Question: In my application I have made use of a ToastForms class to show popup notifications to the user for live alerts. I have been trying to workout the best method of polling alerts from the database and presenting them to the user on a frequent basis. I query the database, find all new alerts and then present these to the user as a popup every 10 or so seconds. I have been trying to decide the best method/practise for this procedure as I don't want to cause any high CPU usage or program hangs as I constantly poll the database.
After experimenting a little, I decided to move my thoughts to using a System.Timers.Timer and place my code inside a Get_Alerts procedure:
'''
Private Sub frmNewDashboard_Load(sender As Object, e As EventArgs) Handles MyBase.Load
...
tmr_GetAlerts = New System.Timers.Timer(10000)
AddHandler tmr_GetAlerts.Elapsed, AddressOf GetAlerts
tmr_GetAlerts.AutoReset = False
tmr_GetAlerts.Start()
...
End Sub
Private Sub GetAlerts(source As Object, e As ElapsedEventArgs)
...
'Query the database and populate a datatable
'Determine all alert types
'Handle Major Alerts, Minor Alerts, etc.
If (Current_User.EnableNotifications = True) And (Current_User.NP_AMajor = True) Then
If MajorCount > 1 Then
Dim slice As ToastForm
slice = New ToastForm((Current_User.Notify_Seconds * 1000), MajorCount & " New Major Alert(s) Detected")
slice.Height = 100
slice.Show()
End If
End If
...
'Same code repeats to handle Minor Alerts
End Sub
'''
The above code used to work fine on a normal Forms.Timer, however, since moving it to a System.Timers.Timer I am finding that the ToastForm will popup fine but then seems to hang and never closes:

It's not producing any errors so I'm unsure where the fault lies. I'm assuming it's something to do with opening the ToastForm on a different thread to my Timer, but I'm not sure.
Any help would be appreciated. Thanks.
Below is the code that runs the Toastform. I have imported the class from some code I found on the net so it is not my code. I just pass in the arguments. It was all working fine (and closing) until I introduced the System.Timers.Timer.
'''
Imports System.Runtime.InteropServices
Public Class ToastForm
Private _item As ListViewItem = Nothing
Private TooltipVisible As Boolean = False
Private SelectedCallQueue As String = Nothing
Private SelectedOverduePeriod As String
Private OnlineUserCount As Integer
#Region " Variables "
''' <summary>
''' The list of currently open ToastForms.
''' </summary>
Private Shared openForms As New List(Of ToastForm)
''' <summary>
''' Indicates whether the form can receive focus or not.
''' </summary>
Private allowFocus As Boolean = False
''' <summary>
''' The object that creates the sliding animation.
''' </summary>
Private animator As FormAnimator
''' <summary>
''' The handle of the window that currently has focus.
''' </summary>
Private currentForegroundWindow As IntPtr
#End Region 'Variables
#Region " APIs "
''' <summary>
''' Gets the handle of the window that currently has focus.
''' </summary>
''' <returns>
''' The handle of the window that currently has focus.
''' </returns>
<DllImport("user32")> _
Private Shared Function GetForegroundWindow() As IntPtr
End Function
''' <summary>
''' Activates the specified window.
''' </summary>
''' <param name="hWnd">
''' The handle of the window to be focused.
''' </param>
''' <returns>
''' True if the window was focused; False otherwise.
''' </returns>
<DllImport("user32")> _
Private Shared Function SetForegroundWindow(ByVal hWnd As IntPtr) As Boolean
End Function
#End Region 'APIs
#Region " Constructors "
''' <summary>
''' Creates a new ToastForm object that is displayed for the specified length of time.
''' </summary>
''' <param name="lifeTime">
''' The length of time, in milliseconds, that the form will be displayed.
''' </param>
Public Sub New(ByVal lifeTime As Integer, ByVal message As String)
' This call is required by the Windows Form Designer.
InitializeComponent()
' Add any initialization after the InitializeComponent() call.
'Set the time for which the form should be displayed and the message to display.
Me.lifeTimer.Interval = lifeTime
Me.messageLabel.BackColor = ColorTranslator.FromHtml(Current_User.NWC)
Me.messageLabel.Text = message
'Display the form by sliding up.
Me.animator = New FormAnimator(Me, _
FormAnimator.AnimationMethod.Slide, _
FormAnimator.AnimationDirection.Up, _
200)
End Sub
#End Region 'Constructors
#Region " Methods "
''' <summary>
''' Displays the form.
''' </summary>
''' <remarks>
''' Required to allow the form to determine the current foreground window before being displayed.
''' </remarks>
Public Shadows Sub Show()
Try
'Determine the current foreground window so it can be reactivated each time this form tries to get the focus.
Me.currentForegroundWindow = GetForegroundWindow()
'Display the form.
MyBase.Show()
'Play a notification sound
If Current_User.NotifySound = True Then NotificationSound.Play()
Catch ex As Exception
ErrorTrap(ex, "ToastForm: Show()")
End Try
End Sub
#End Region 'Methods
#Region " Event Handlers "
Private Sub ToastForm_Load(ByVal sender As System.Object, ByVal e As System.EventArgs) Handles MyBase.Load
Try
'Display the form just above the system tray.
Me.Location = New Point(Screen.PrimaryScreen.WorkingArea.Width - Me.Width - 5, _
Screen.PrimaryScreen.WorkingArea.Height - Me.Height - 5)
'Move each open form upwards to make room for this one.
For Each openForm As ToastForm In ToastForm.openForms
openForm.Top -= Me.Height + 5
Next
'Add this form from the open form list.
ToastForm.openForms.Add(Me)
'Start counting down the form's liftime.
Me.lifeTimer.Start()
Catch ex As Exception
ErrorTrap(ex, "ToastForm: ToastForm_Load()")
End Try
End Sub
Private Sub ToastForm_Activated(ByVal sender As Object, ByVal e As System.EventArgs) Handles Me.Activated
Try
'Prevent the form taking focus when it is initially shown.
If Not Me.allowFocus Then
'Activate the window that previously had the focus.
SetForegroundWindow(Me.currentForegroundWindow)
End If
Catch ex As Exception
ErrorTrap(ex, "ToastForm: ToastForm_Activated()")
End Try
End Sub
Private Sub ToastForm_Shown(ByVal sender As Object, ByVal e As System.EventArgs) Handles Me.Shown
Try
'Once the animation has completed the form can receive focus.
Me.allowFocus = True
'Close the form by sliding down.
Me.animator.Direction = FormAnimator.AnimationDirection.Down
Catch ex As Exception
ErrorTrap(ex, "ToastForm: ToastForm_Shown()")
End Try
End Sub
Private Sub ToastForm_FormClosed(ByVal sender As Object, ByVal e As FormClosedEventArgs) Handles MyBase.FormClosed
Try
'Move down any open forms above this one.
For Each openForm As ToastForm In ToastForm.openForms
If openForm Is Me Then
'The remaining forms are below this one.
Exit For
End If
openForm.Top += Me.Height + 5
Next
'Remove this form from the open form list.
ToastForm.openForms.Remove(Me)
Catch ex As Exception
ErrorTrap(ex, "ToastForm: ToastForm_FormClosed()")
End Try
End Sub
Private Sub lifeTimer_Tick(ByVal sender As Object, ByVal e As EventArgs) Handles lifeTimer.Tick
Try
'The form's lifetime has expired.
Me.Close()
Catch ex As Exception
ErrorTrap(ex, "ToastForm: lifeTimer_Tick()")
End Try
End Sub
#End Region 'Event Handlers
End Class
'''
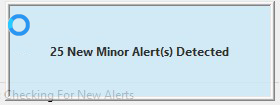
Answer: I think that the solution here is probably to create the notification forms on the UI thread. You can still do the query to get the data on a secondary thread but then marshal a method call to the UI thread to display the notifications.
One simple option for that is to use a 'Windows.Forms.Timer' instead of a 'Timers.Timer' and call 'RunWorkerAsync' on a 'BackgroundWorker' in the 'Tick' event handler. You can then do the query in the 'DoWork' event handler, which is executed on a secondary thread, and display the notifications in the 'RunWorkerCompleted' event handler, which is executed on the UI thread.